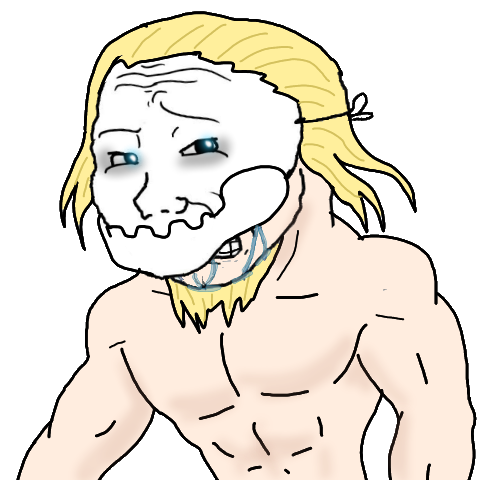
Label: 5_Crying_Wojak